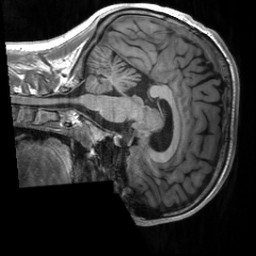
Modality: T1w
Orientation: sagittal
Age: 26
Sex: male
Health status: healthy
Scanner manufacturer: siemens
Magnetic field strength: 3 T
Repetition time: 2 s
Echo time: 0.00232 s